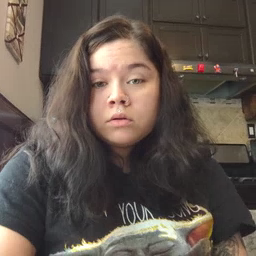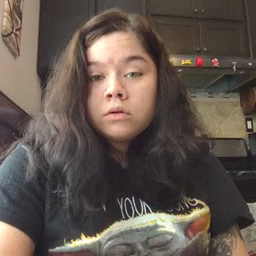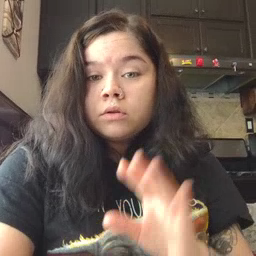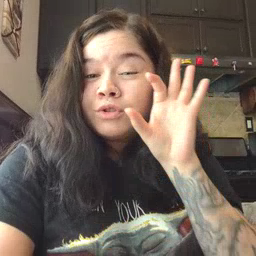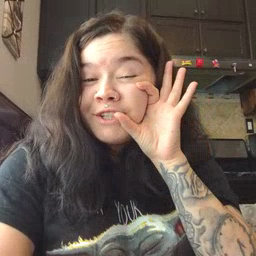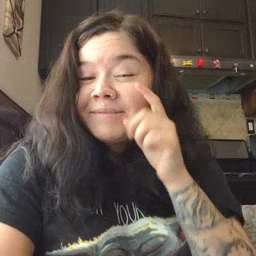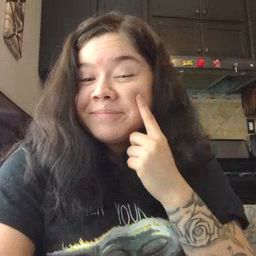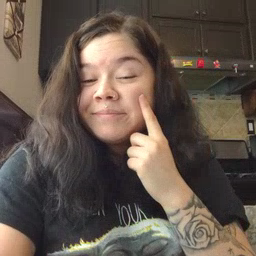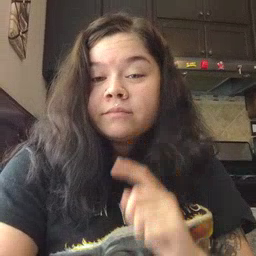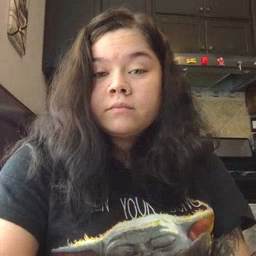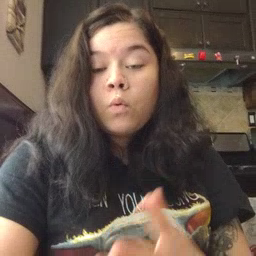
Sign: cheek